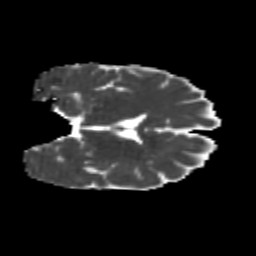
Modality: MD
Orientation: coronal
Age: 22
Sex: female
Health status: healthy
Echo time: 0.074 s